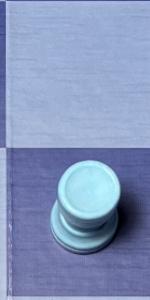
Label: Rook_White